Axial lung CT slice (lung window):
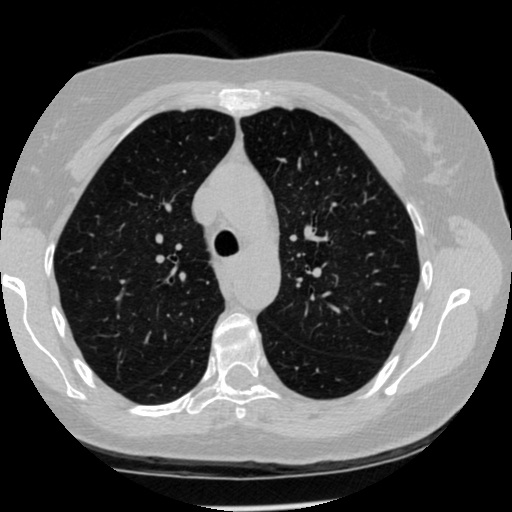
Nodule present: no